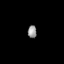
Tissue: prostate
Cell type: T cells
Senescence score: 0.2898
Nuclear area (px): 108
Mean DAPI intensity: 150.722